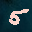
Label: 5